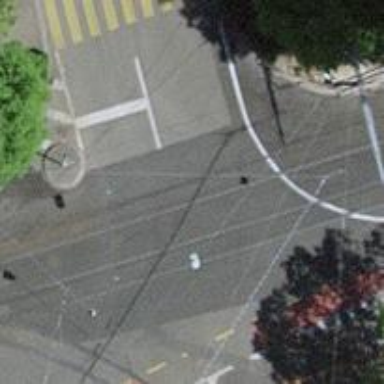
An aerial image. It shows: Tram level crossing on the railway.